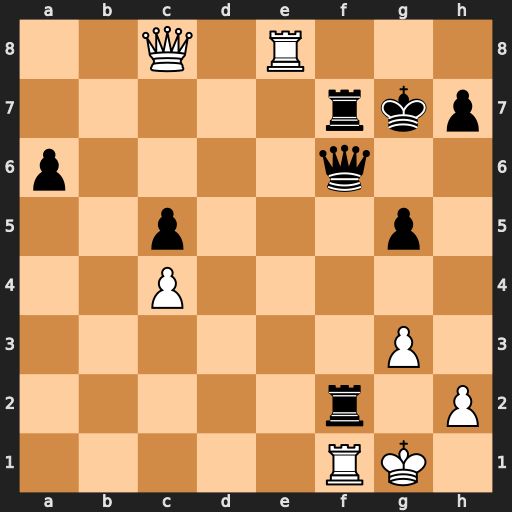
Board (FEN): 2Q1R3/5rkp/p4q2/2p3p1/2P5/6P1/5r1P/5RK1
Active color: w
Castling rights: -
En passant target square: -
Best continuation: Rg8+ Kh6 Qh3#